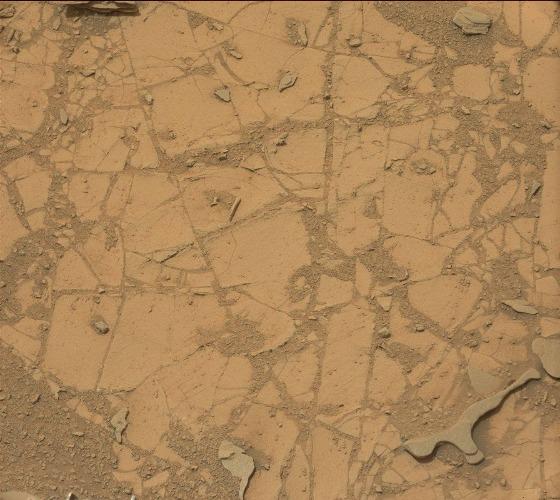
Terrain classes present: Bedrock, Gravel / Sand / Soil, Rock, Shadow